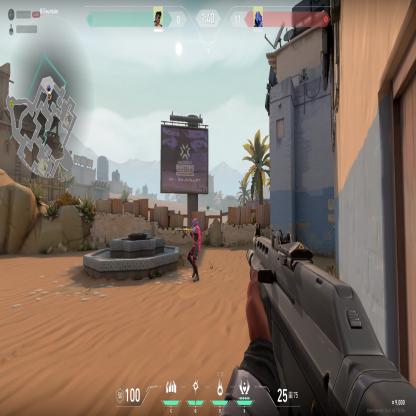
Label: enemy